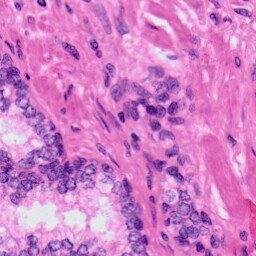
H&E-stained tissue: Prostate